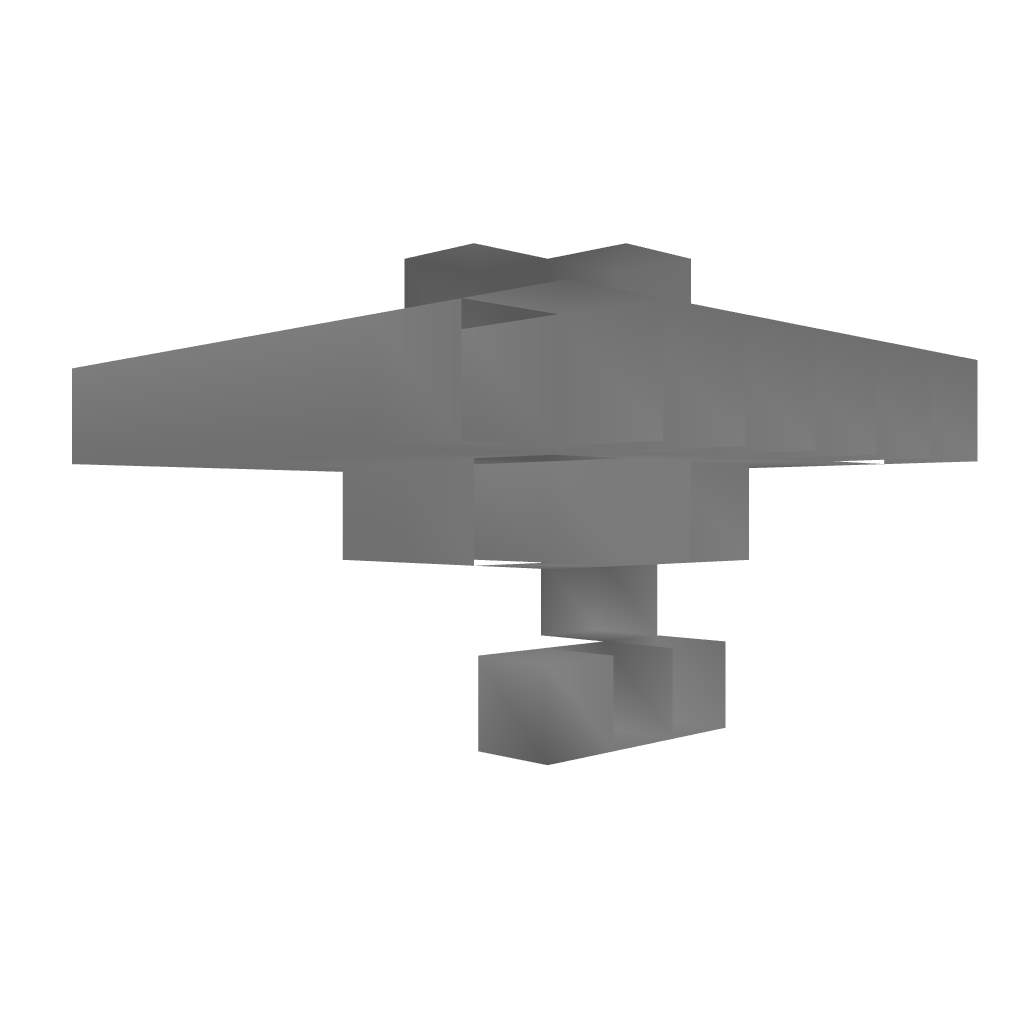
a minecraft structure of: Compact Equipping Machine bad low quality